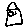
Label: house